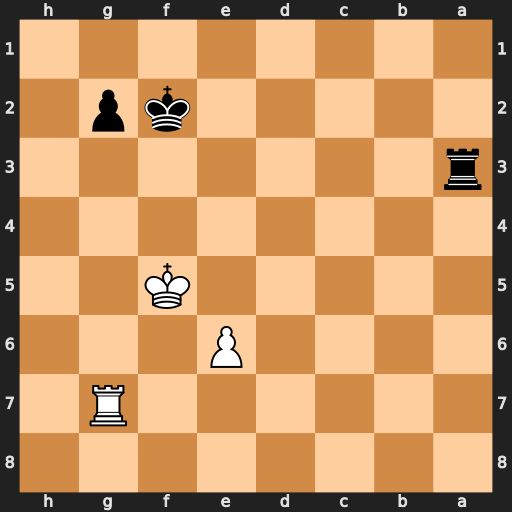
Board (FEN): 8/6R1/4P3/5K2/8/r7/5kp1/8
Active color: b
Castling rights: -
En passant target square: -
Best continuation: Rf3+ Ke5 Rg3 Rxg3 Kxg3 e7 g1=Q